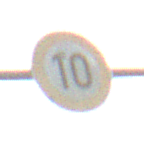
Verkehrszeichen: Geschwindigkeit10
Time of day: SunriseSunset
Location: Outdoor (Urban)
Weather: PartlyCloudy
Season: NotSpecified
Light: Natural